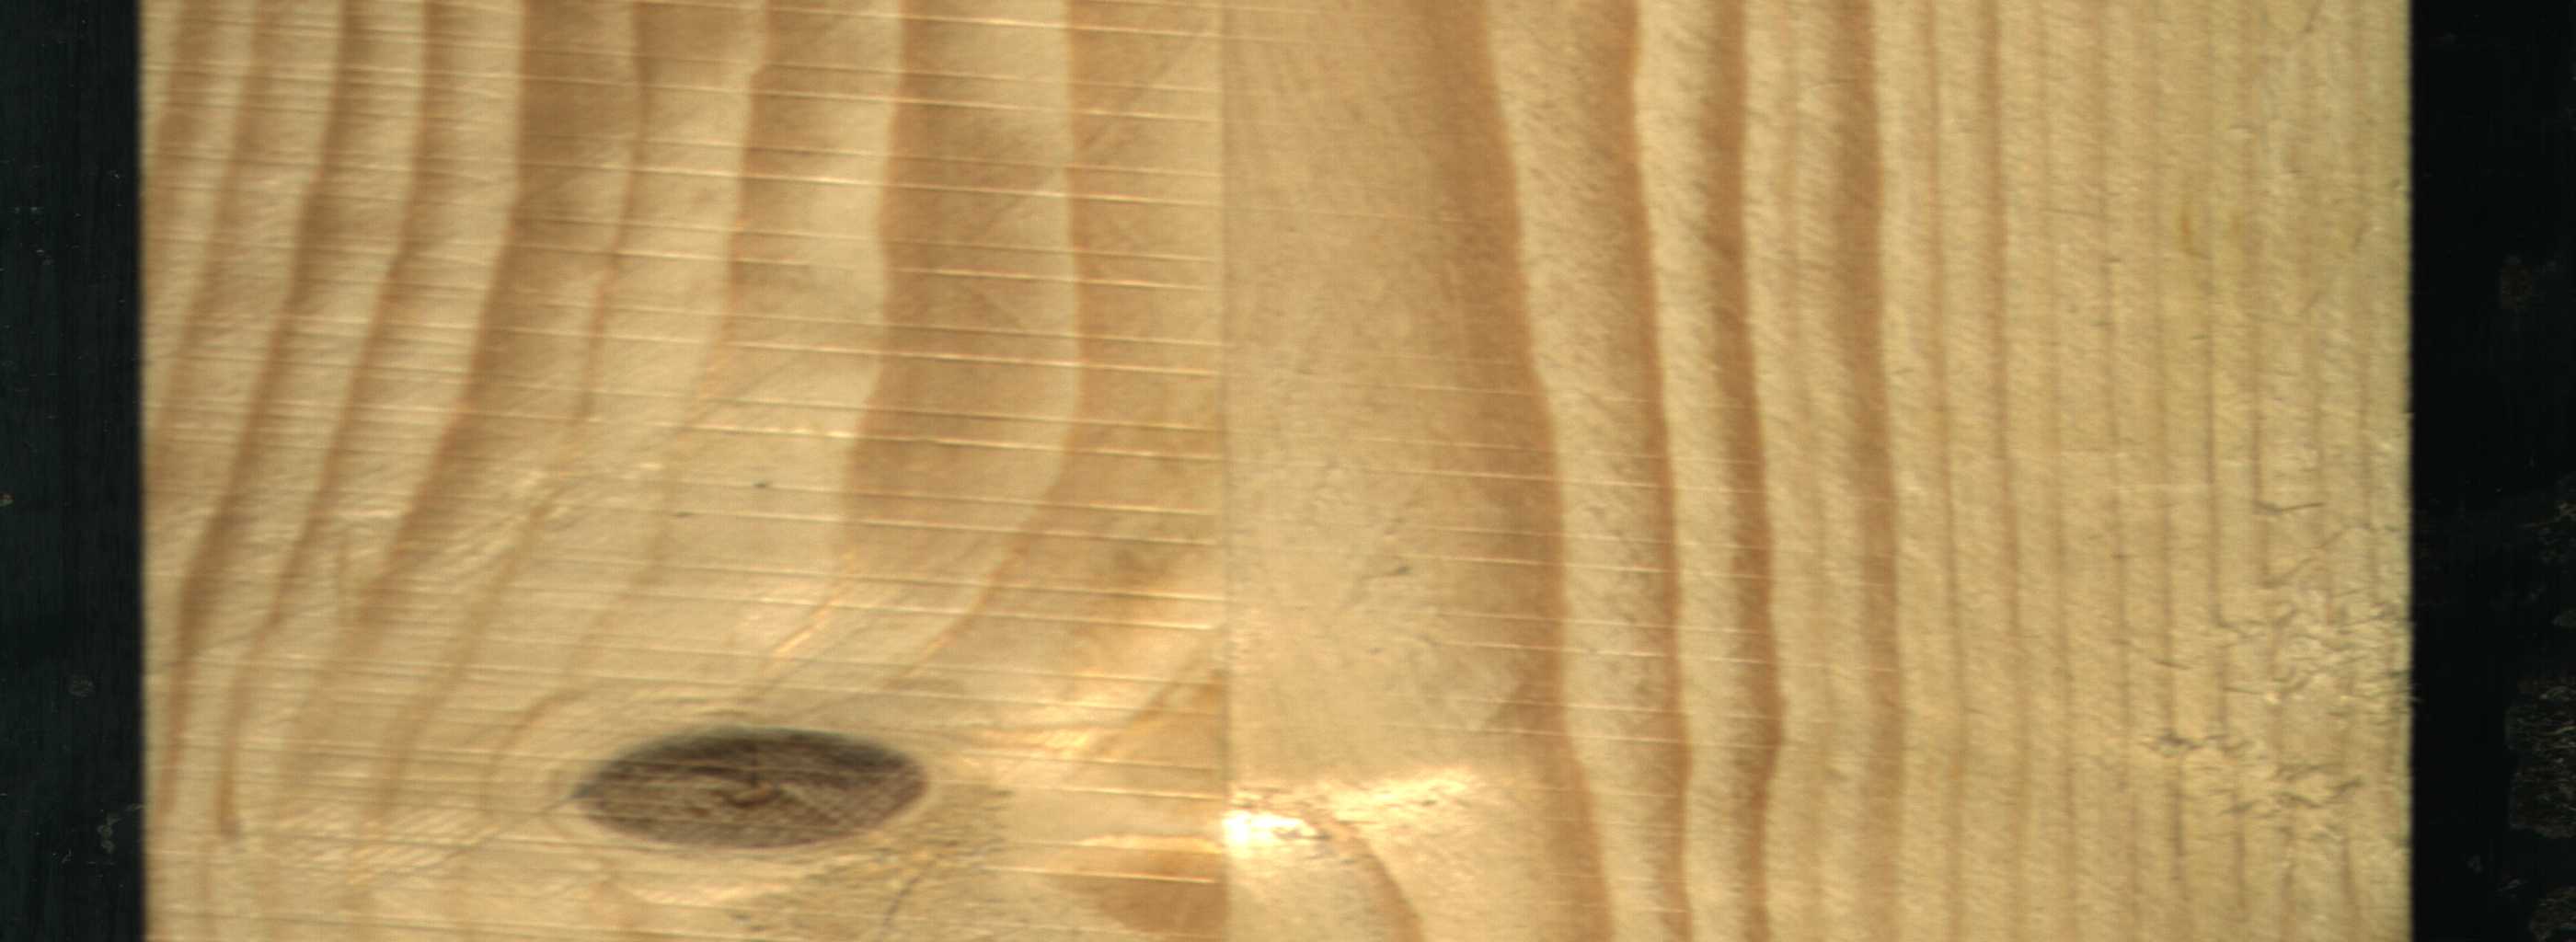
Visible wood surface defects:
Live_Knot